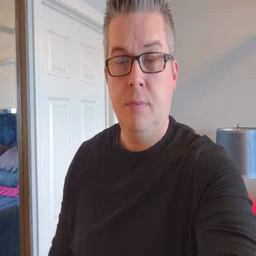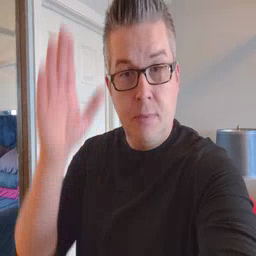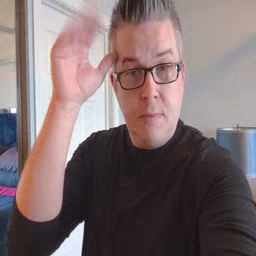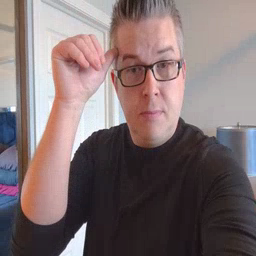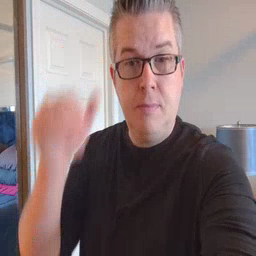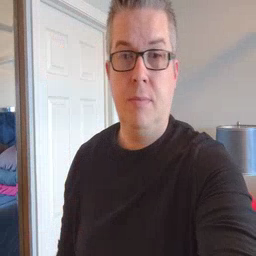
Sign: donkey